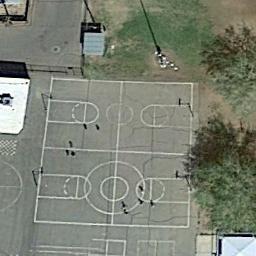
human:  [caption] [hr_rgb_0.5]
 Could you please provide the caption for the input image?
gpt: Two basketball courts next to the lawn and a sport area beside .

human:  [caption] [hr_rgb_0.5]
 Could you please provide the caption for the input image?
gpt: There are two basketball courts on the open place next to grass .

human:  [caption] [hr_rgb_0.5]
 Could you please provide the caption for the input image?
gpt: There are some people on different basketball courts .

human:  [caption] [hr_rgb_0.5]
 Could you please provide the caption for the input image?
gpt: The lawn and trees are adjacent to the basketball court .

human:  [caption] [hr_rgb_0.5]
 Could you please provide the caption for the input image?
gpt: A blue house is next to two basketball courts .